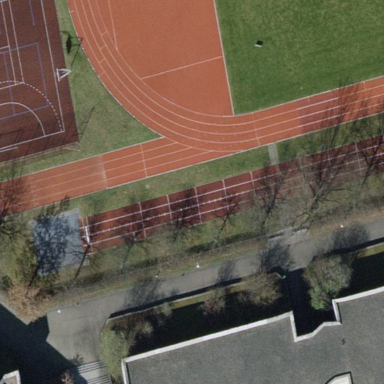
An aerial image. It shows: Tartan track for athletics such as long jump and triple jump.